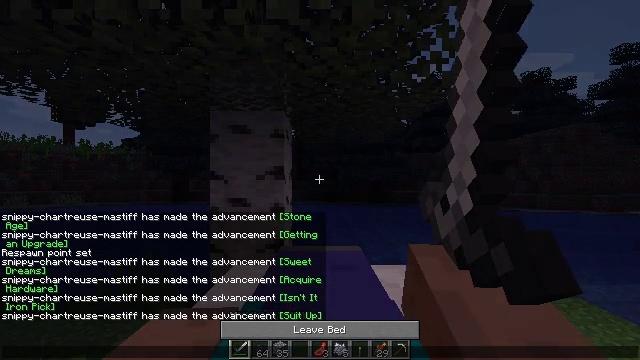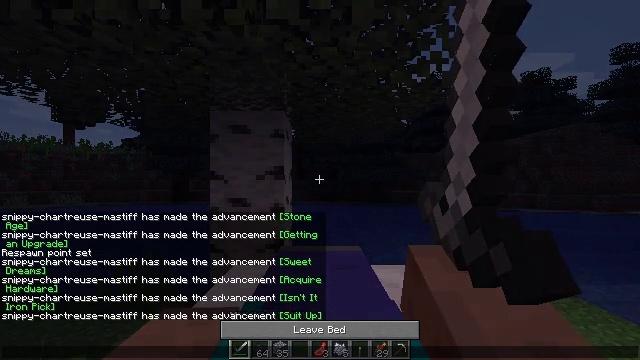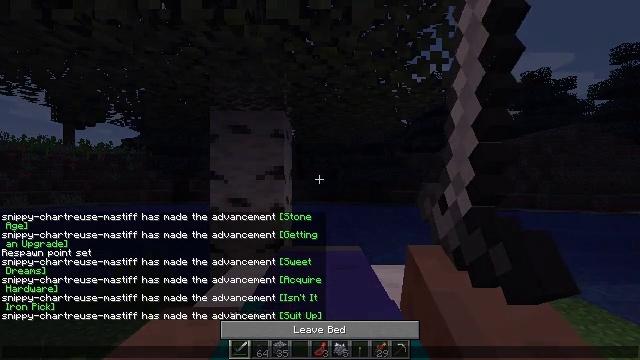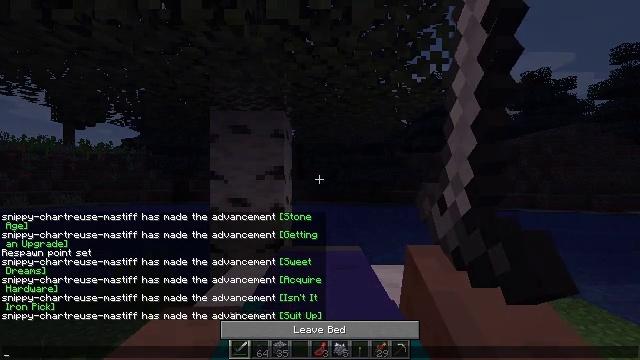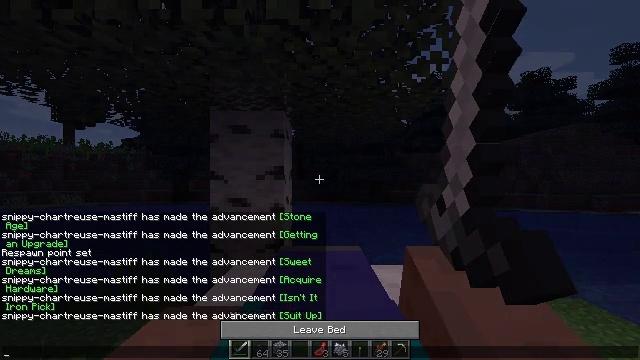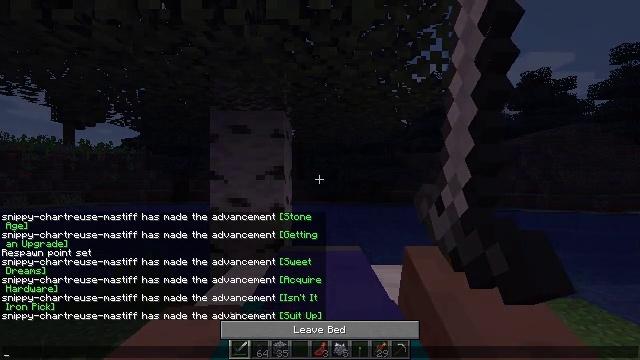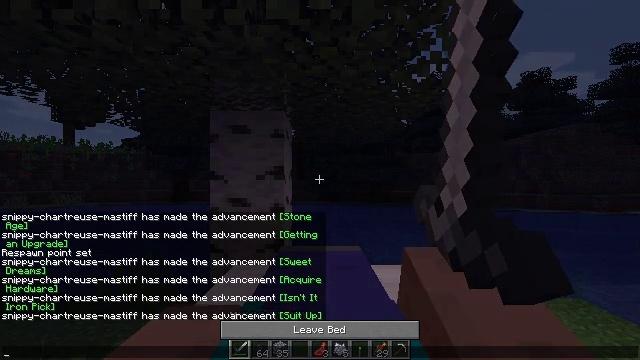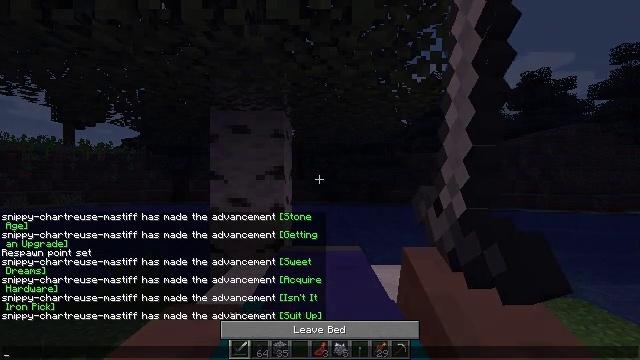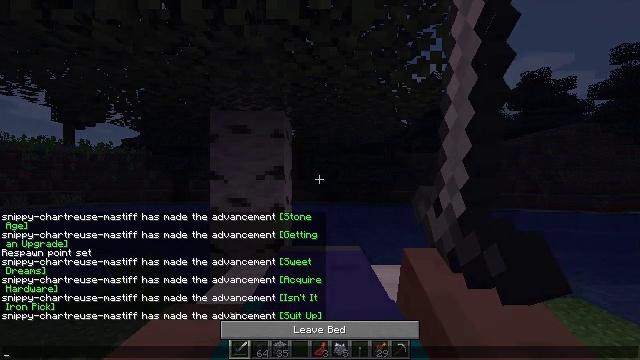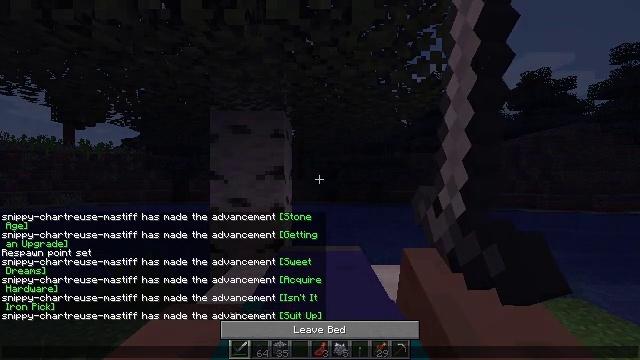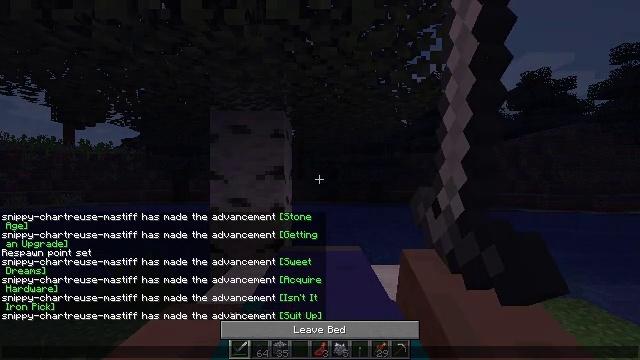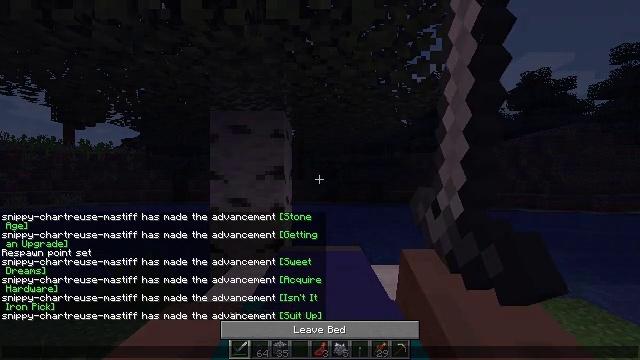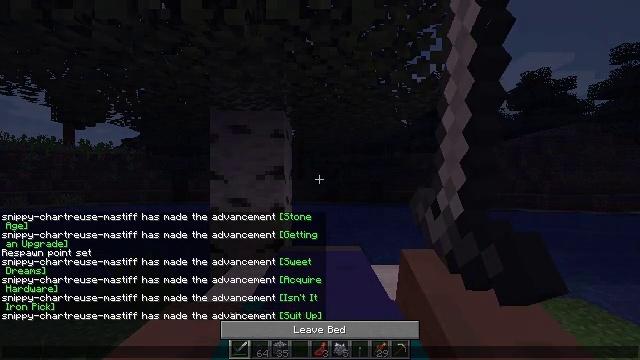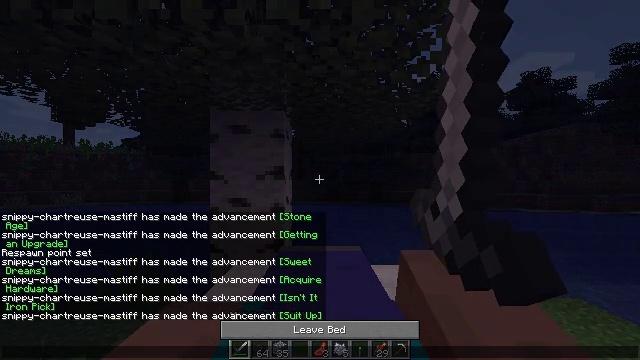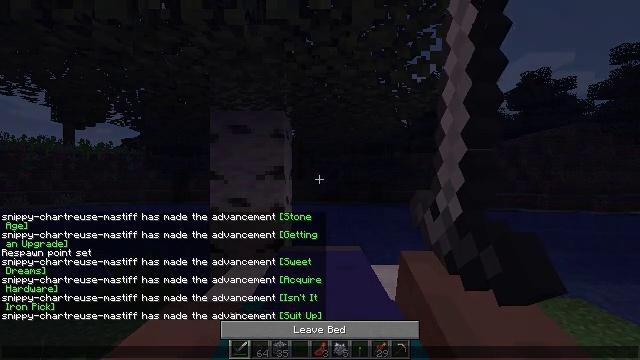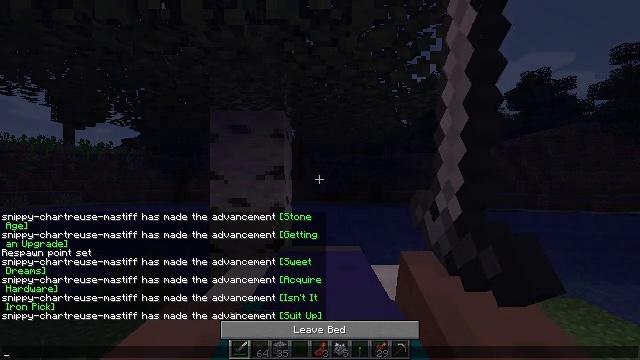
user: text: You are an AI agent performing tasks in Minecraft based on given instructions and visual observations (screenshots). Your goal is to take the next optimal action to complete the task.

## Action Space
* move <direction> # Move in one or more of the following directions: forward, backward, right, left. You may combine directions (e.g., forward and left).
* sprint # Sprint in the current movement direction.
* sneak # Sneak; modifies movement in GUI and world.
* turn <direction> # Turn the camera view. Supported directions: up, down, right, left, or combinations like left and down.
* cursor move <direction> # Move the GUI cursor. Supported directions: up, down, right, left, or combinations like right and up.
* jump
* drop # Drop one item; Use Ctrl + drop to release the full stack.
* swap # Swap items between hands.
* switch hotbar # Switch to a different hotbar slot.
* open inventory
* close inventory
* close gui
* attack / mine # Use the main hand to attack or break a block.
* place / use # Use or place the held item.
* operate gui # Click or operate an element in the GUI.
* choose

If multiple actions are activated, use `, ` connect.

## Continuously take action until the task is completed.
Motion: motion action
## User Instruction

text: Open the furnace and cook salmon.
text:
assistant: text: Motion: no_op
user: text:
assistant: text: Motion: no_op
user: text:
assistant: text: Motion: no_op
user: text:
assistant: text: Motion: no_op
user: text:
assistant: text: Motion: no_op
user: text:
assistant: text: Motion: no_op
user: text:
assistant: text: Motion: no_op
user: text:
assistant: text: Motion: no_op
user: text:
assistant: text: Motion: no_op
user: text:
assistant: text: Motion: no_op
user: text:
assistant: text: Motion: no_op
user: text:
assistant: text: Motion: no_op
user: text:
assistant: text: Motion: no_op
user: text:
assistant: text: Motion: no_op
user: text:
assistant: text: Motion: no_op
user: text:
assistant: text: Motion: no_op
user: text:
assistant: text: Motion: no_op
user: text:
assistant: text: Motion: no_op
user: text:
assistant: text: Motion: no_op
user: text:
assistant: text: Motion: no_op
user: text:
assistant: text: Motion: no_op
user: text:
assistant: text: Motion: no_op
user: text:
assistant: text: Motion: no_op
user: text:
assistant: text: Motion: no_op
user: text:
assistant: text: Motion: no_op
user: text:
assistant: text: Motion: no_op
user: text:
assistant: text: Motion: no_op
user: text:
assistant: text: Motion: no_op
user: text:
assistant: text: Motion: no_op
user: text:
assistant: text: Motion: no_op